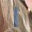
Label: 1